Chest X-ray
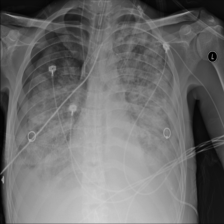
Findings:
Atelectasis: negative
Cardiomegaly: negative
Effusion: positive
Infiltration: negative
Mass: negative
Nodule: negative
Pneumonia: negative
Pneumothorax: positive
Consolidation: negative
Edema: negative
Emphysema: negative
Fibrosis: negative
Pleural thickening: negative
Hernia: negative